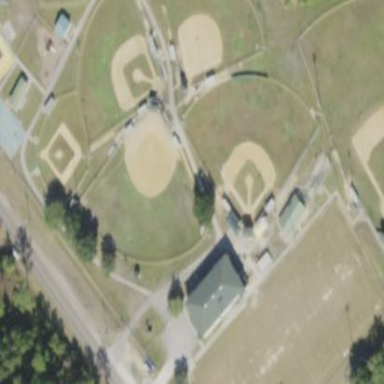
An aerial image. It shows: Baseball pitch for leisure and sports activities.